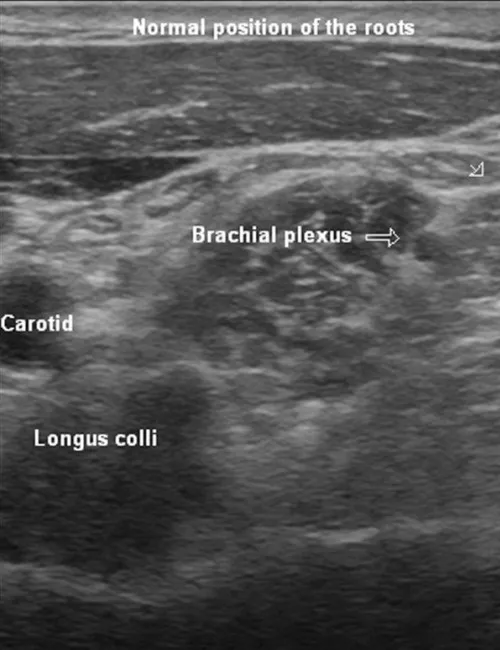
Ultrasound images over the anterior neck at the level of the brachial plexus roots. A) Normal position of the brachial plexus roots when a 25G needle (arrowheads) was just introduced above the brachial plexus roots (arrow).
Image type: radiology (ultrasound)